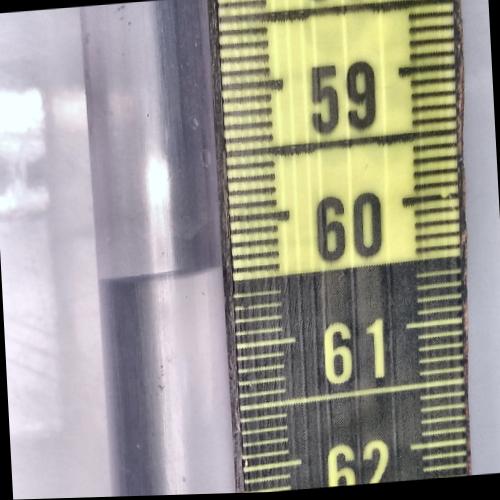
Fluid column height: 60.4 cm